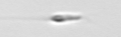
Label: flagellate_morphotype3